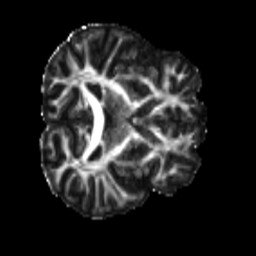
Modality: FA
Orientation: axial
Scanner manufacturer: siemens
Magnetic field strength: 3 T
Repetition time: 4 s
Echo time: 0.0594 s